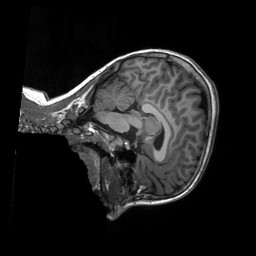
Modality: T1w
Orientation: sagittal
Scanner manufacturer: siemens
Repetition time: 2.3 s
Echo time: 0.00229 s